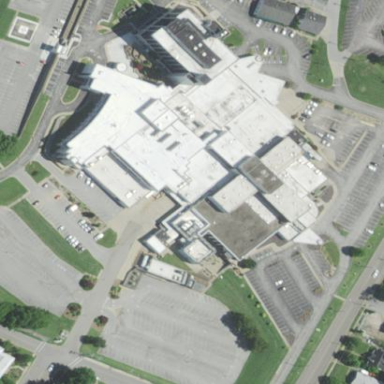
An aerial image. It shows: Hospital providing healthcare services.